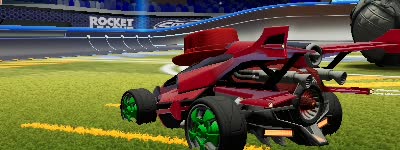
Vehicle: aftershock